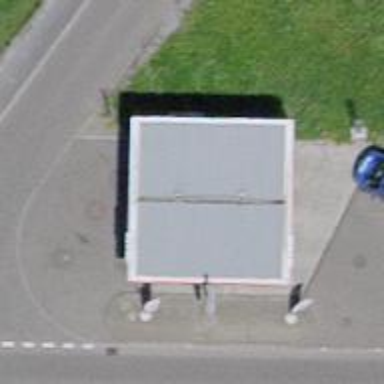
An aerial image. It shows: Fuel station.